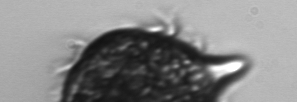
Label: Didinium